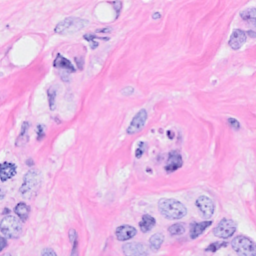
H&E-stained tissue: Breast